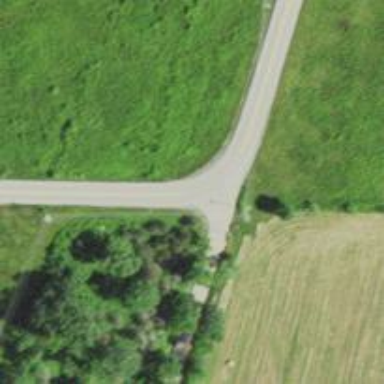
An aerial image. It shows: Unclassified road.